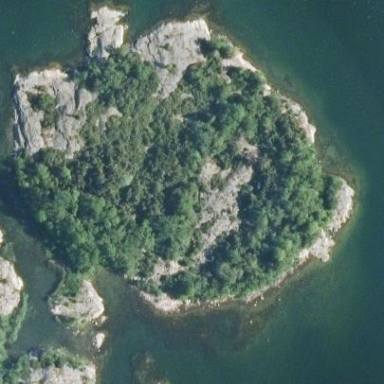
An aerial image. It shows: Island with natural coastline.